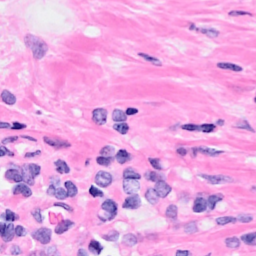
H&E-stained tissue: Breast